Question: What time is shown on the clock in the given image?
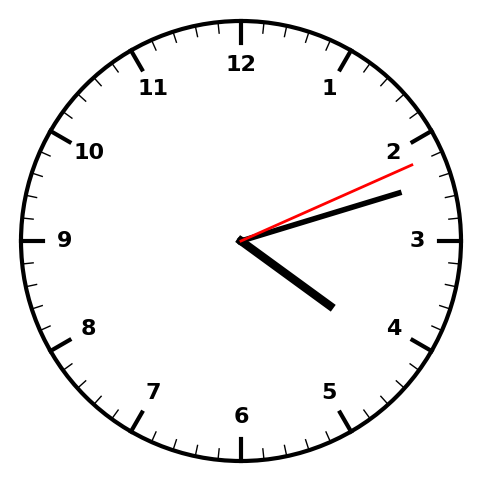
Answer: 04:12:11